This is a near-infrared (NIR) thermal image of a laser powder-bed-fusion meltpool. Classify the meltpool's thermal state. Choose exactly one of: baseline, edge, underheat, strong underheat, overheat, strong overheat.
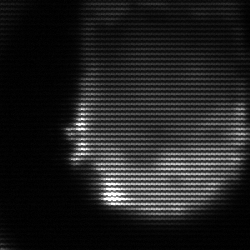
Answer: edge